Question: I'm new in programming and exited to learn new things!
I wanted to create and run makefile in c, to see how it's working, but I'm having the same problem again and again. I will send the picture and the source (from geeksforgeeks) that I'm using.... Thanks a lot .

<URL>
I tried to run makefile and then I wanted to use the commands in makefile to see how they r working.
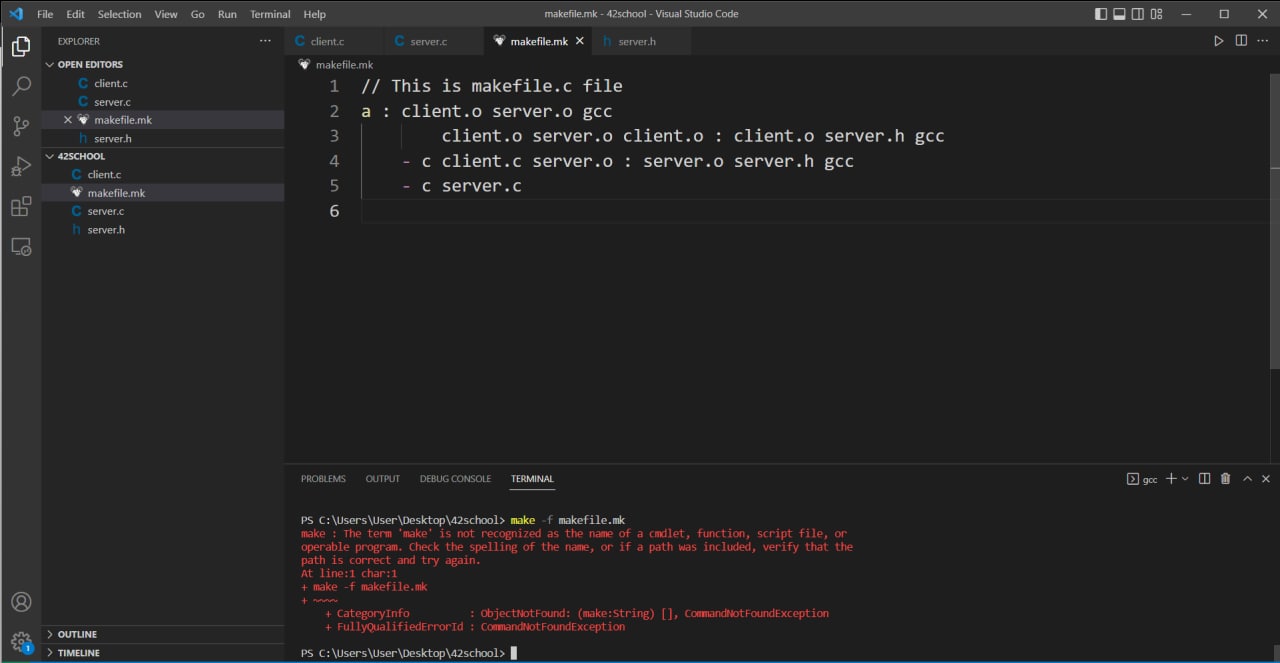
Answer: You need to <URL>, or if it's already installed, update you search path for commands to where it's installed.